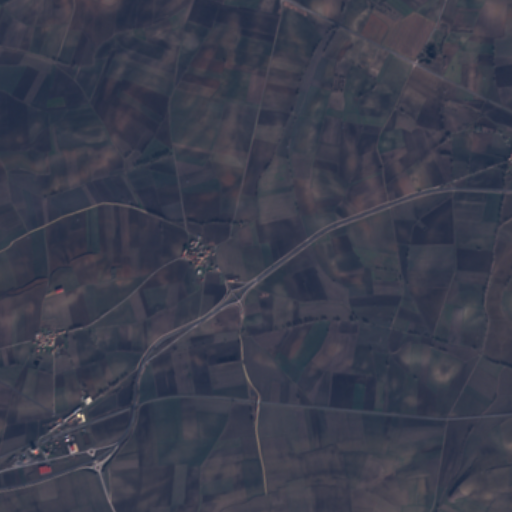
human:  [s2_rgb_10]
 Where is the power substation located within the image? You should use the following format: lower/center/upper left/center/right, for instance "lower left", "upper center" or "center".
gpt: The power substation is located in the lower left of the image.
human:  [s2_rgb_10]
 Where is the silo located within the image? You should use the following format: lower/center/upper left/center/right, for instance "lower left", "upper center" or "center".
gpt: The silo is located in the lower left of the image.
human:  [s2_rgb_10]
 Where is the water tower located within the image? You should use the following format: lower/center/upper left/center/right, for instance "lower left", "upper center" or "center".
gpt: The water tower is located in the upper right of the image.
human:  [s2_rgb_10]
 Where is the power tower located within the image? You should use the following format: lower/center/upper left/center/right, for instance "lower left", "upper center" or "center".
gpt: There is no power tower in the image.